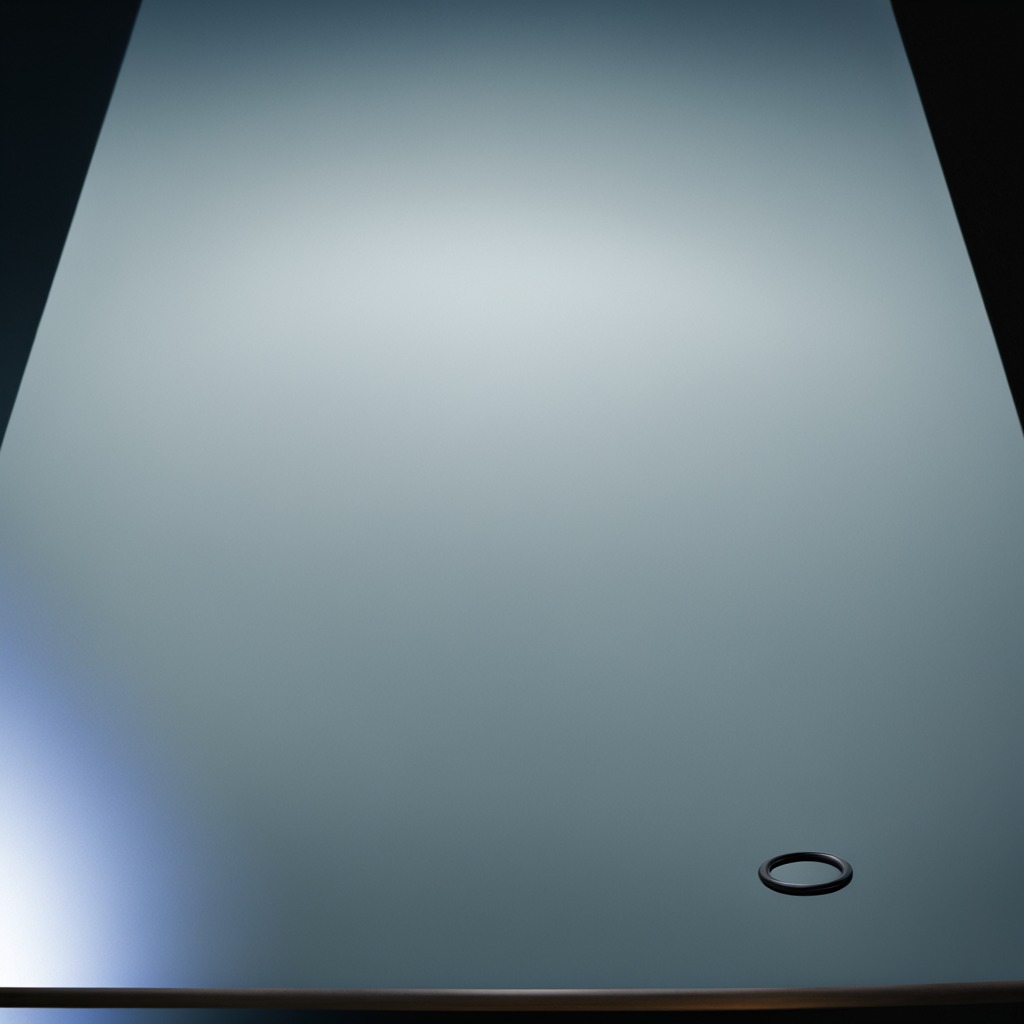
A rubber O-ring is lying on a clean empty table in a railway signal maintenance room lit by harsh overhead fluorescents.